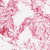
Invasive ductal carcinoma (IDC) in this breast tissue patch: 0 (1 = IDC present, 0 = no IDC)